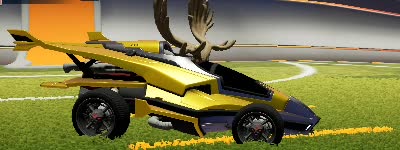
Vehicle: aftershock